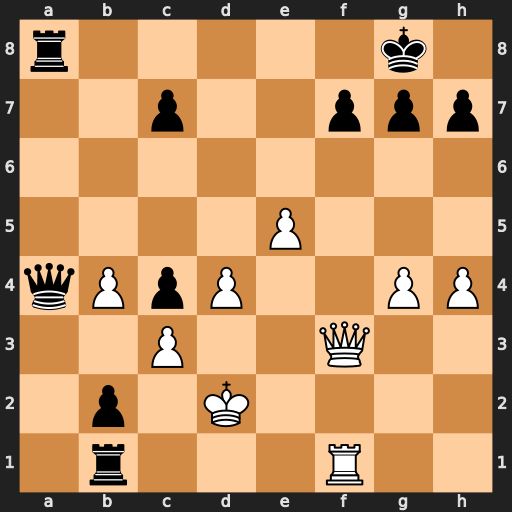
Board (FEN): r5k1/2p2ppp/8/4P3/qPpP2PP/2P2Q2/1p1K4/1r3R2
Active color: w
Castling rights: -
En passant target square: -
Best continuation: Qxf7+ Kh8 Qf8+ Rxf8 Rxf8#